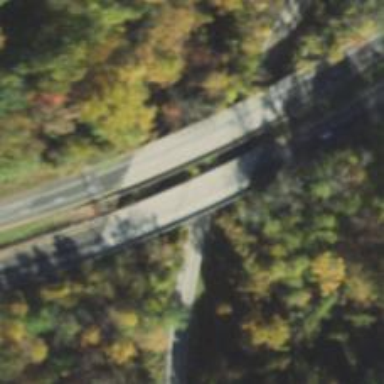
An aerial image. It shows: Asphalt bridge over primary highway expressway.